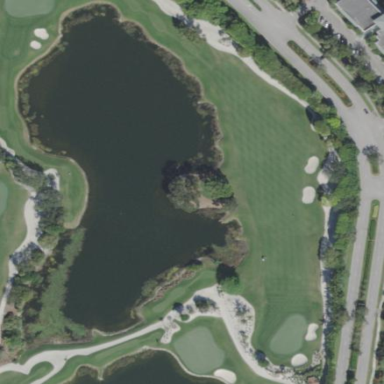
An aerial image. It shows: Golf bunker filled with natural sand.